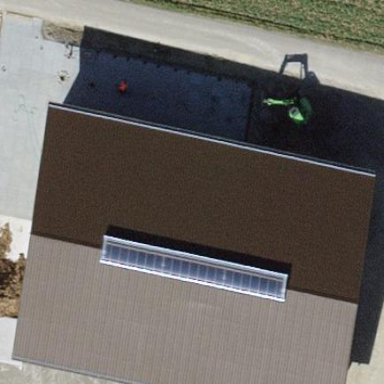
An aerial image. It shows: Farm auxiliary building with gabled roof.